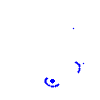
Particle: kaon